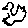
Label: bird